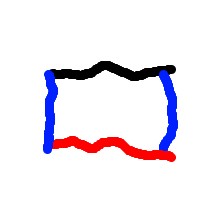
Shape: rectangle